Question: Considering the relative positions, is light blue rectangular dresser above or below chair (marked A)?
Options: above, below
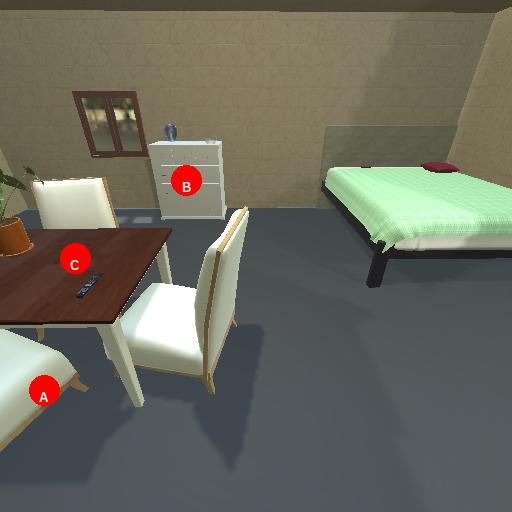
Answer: above